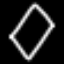
Label: diamond